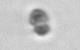
Label: Heterocapsa_rotundata